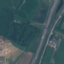
Land use / land cover: Highway